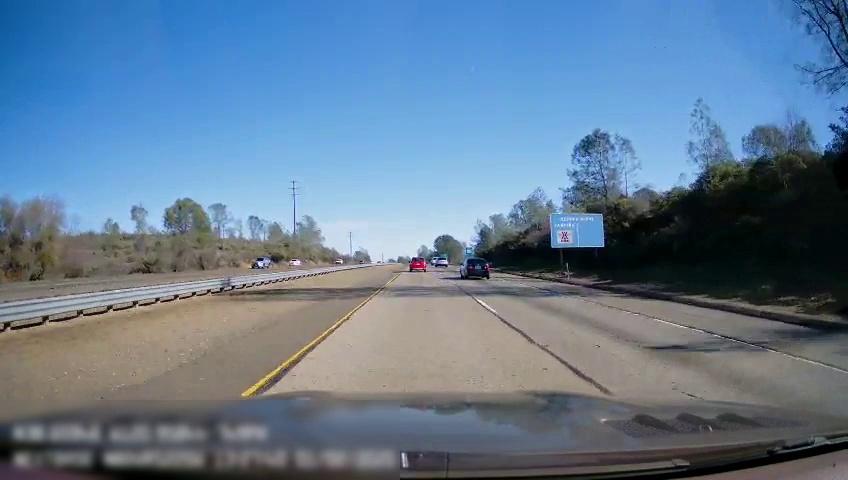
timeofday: Day
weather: Sunny
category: Drivable Space
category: Drivable Space
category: Vehicles | SUV
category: Vehicles | SUV
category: Vehicles | SUV
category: Vehicles | SUV
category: Vehicles | Car
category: Lanes | Current Lane
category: Lanes | Current Lane
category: Lanes | Alternate Lane
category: Traffic | Signs
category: Traffic | Signs
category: Traffic | Signs